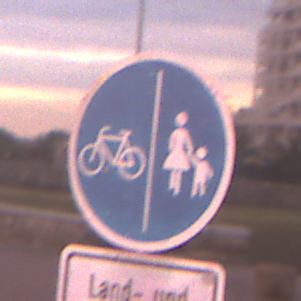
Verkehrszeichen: GetrennterRadUndGehwegRadwegLinks
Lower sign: BesondereFahrzeugeUndTransportgueter8
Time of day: SunriseSunset
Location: Outdoor (Urban)
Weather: PartlyCloudy
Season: NotSpecified
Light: Natural